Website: lowes
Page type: order-returns
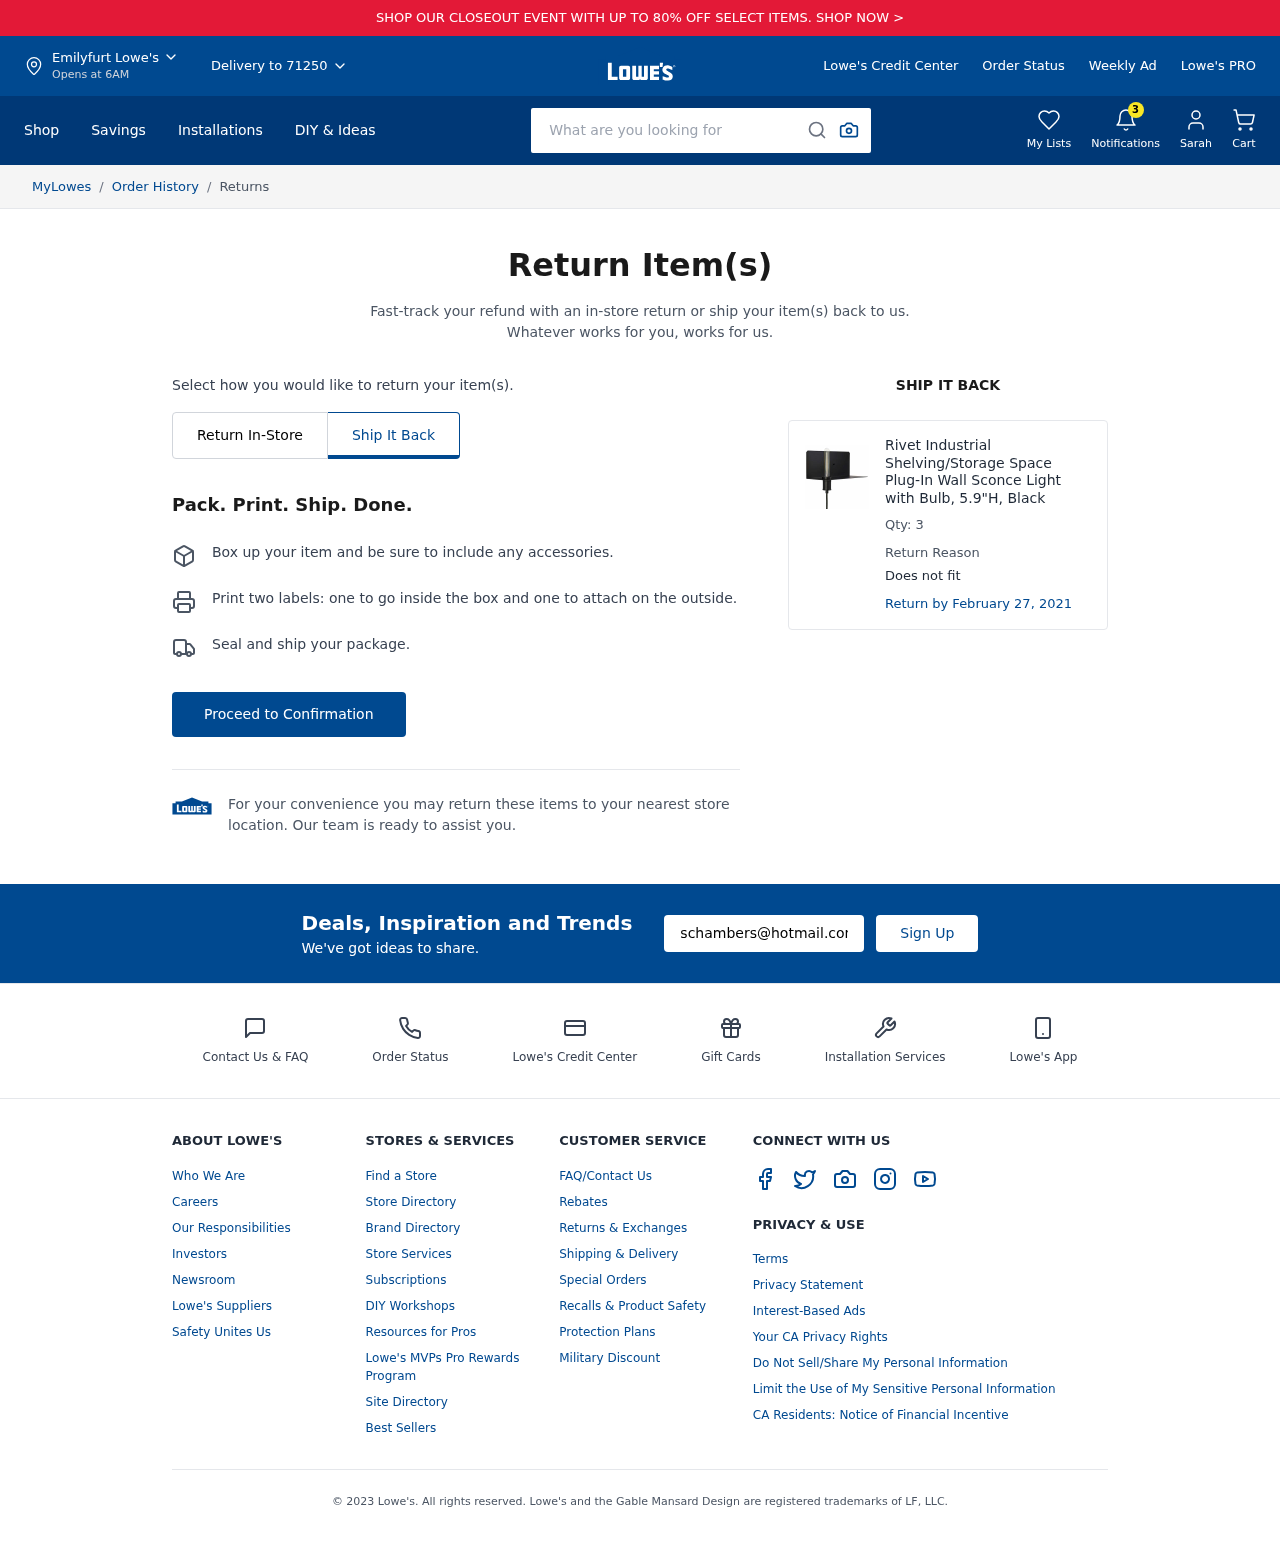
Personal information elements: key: PII_CITY
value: Emilyfurt
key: PII_EMAIL
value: schambers@hotmail.com
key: PII_FIRSTNAME
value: Sarah
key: PII_POSTCODE
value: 71250
Product elements: key: PRODUCT1_NAME
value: Rivet Industrial Shelving/Storage Space Plug-In Wall Sconce Light with Bulb, 5.9"H, Black
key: PRODUCT1_QUANTITY
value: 3
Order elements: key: ORDER_RETURN_BY_DATE
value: February 27, 2021
Search elements: key: HEADER_SEARCH
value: What are you looking for
Other elements: key: NOTIFICATION_COUNT
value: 3